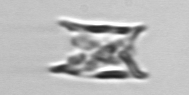
Label: Eucampia